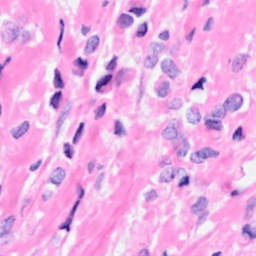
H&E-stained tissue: Breast